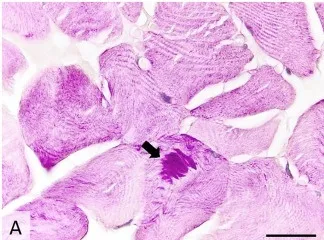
Transverse section of muscle showing many PAS-positive intracytoplasmic inclusions (arrows), occasionally forming subsarcolemmal agglomerations. PAS stain, image -ob x 40 (scale bar = 75 mum).
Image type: pathology (h&e)